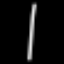
Label: line